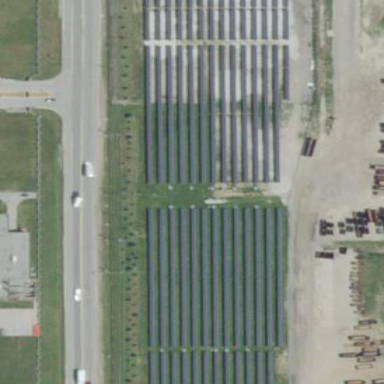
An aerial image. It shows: Solar power plant using photovoltaic technology to generate electricity.